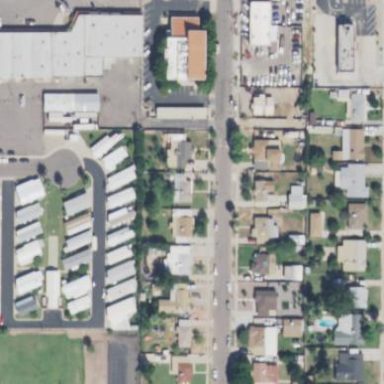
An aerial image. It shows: Residential area known as trailer park.